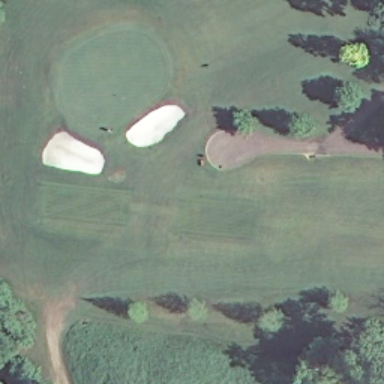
This is a part of a golf course with turfs and some bunkers and trees .